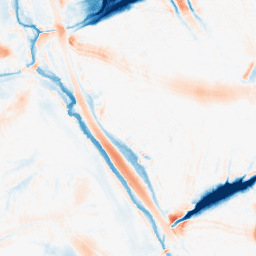
Category: morphological
Decomposition family: tophat_combined
Decomposition parameters: size: 20
Upsampling method: sinc_hamming
Upsampling parameters: scale: 4
kernel_size: 16
Upsampling scale: 4